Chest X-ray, PA view. Patient: 42 years old, sex F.
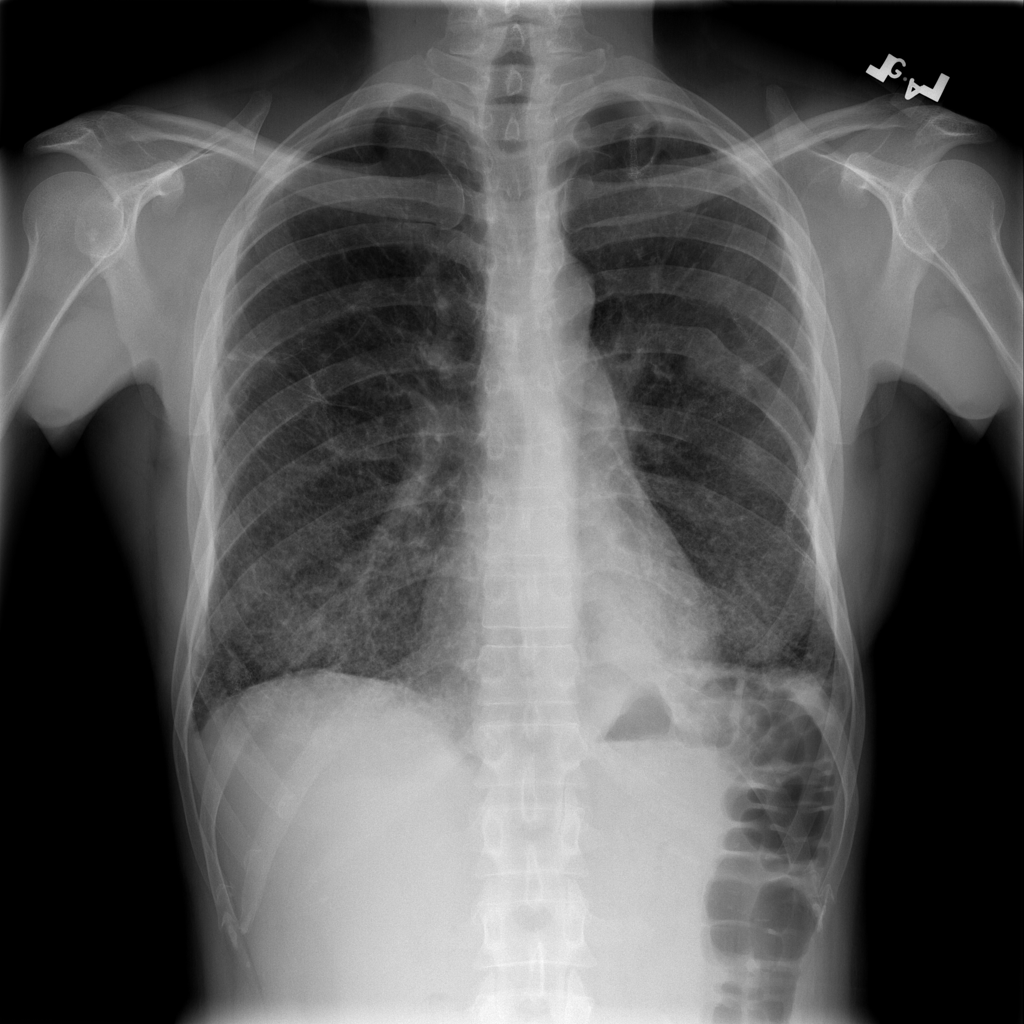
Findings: No Finding